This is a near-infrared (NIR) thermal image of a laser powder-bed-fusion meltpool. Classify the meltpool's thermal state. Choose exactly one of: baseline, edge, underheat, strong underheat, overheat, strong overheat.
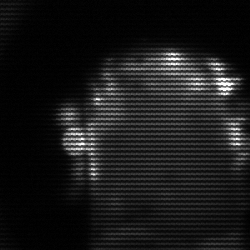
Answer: baseline